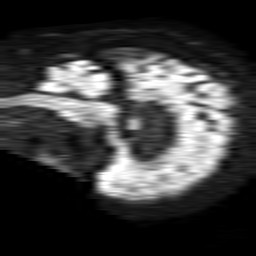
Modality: TRACE
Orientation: sagittal
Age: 76
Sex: female
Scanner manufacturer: philips
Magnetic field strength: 1.5 T
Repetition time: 4.6 s
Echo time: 0.08517 s